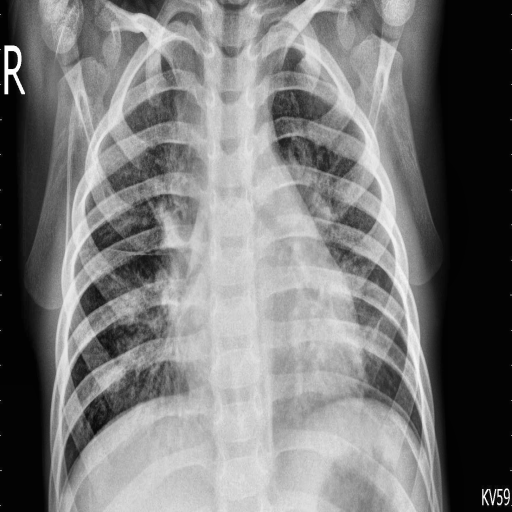
Finding: PNEUMONIA